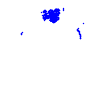
Particle: electron